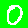
Digit: 0